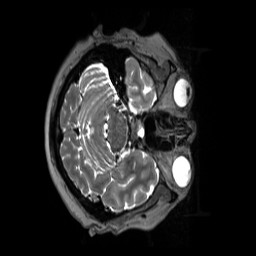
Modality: T2w
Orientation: axial
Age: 59
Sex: female
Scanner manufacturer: siemens
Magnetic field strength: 3 T
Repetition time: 3.2 s
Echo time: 0.412 s